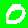
Digit: 0